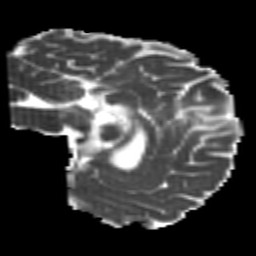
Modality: MD
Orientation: sagittal
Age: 23
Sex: male
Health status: healthy
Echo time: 0.074 s